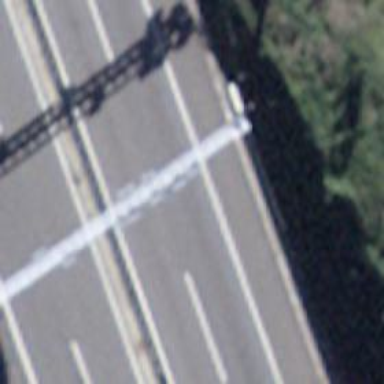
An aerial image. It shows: Gantry structure.